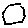
Label: hexagon